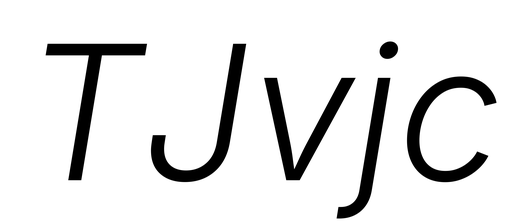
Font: Inter-Italic_Light_Italic